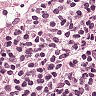
Metastatic tissue present: no